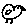
Label: bird